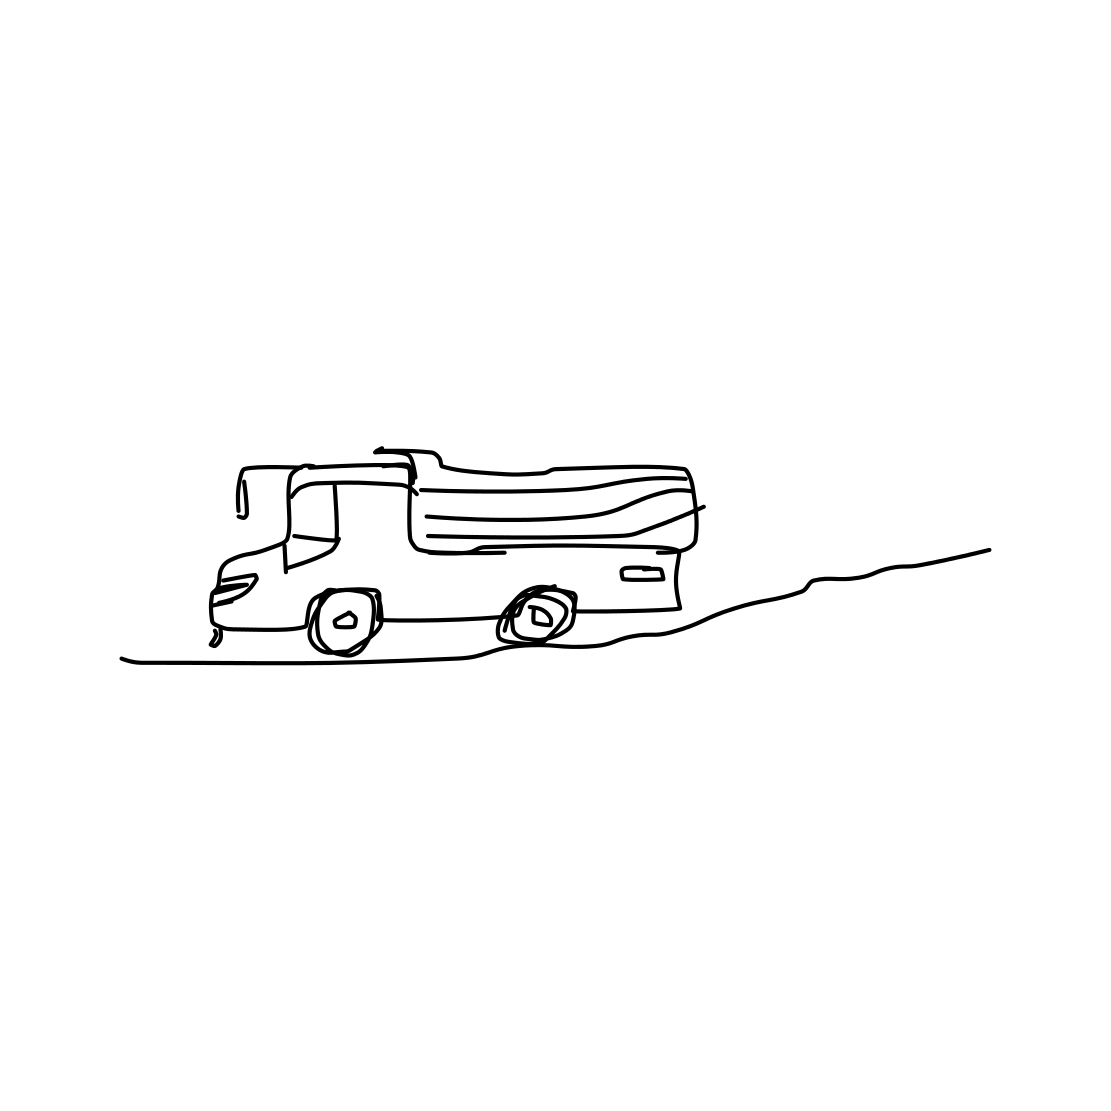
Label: truck